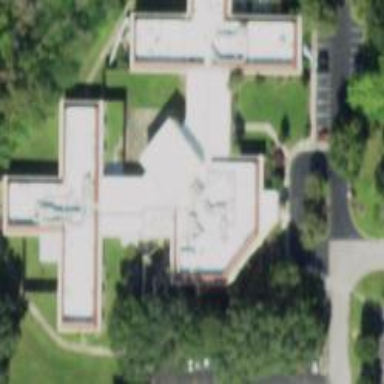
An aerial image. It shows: Hospital providing healthcare services.